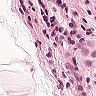
Metastatic tissue present: yes